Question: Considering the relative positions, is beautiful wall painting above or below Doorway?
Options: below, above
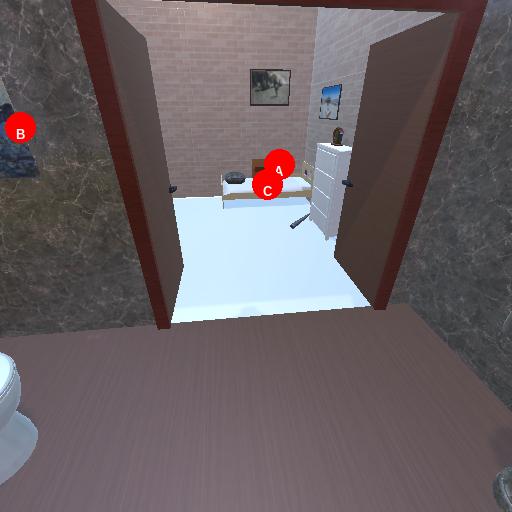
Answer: below